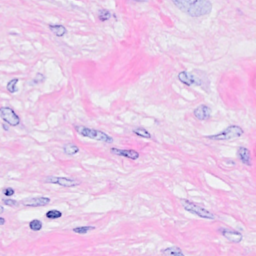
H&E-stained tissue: Breast